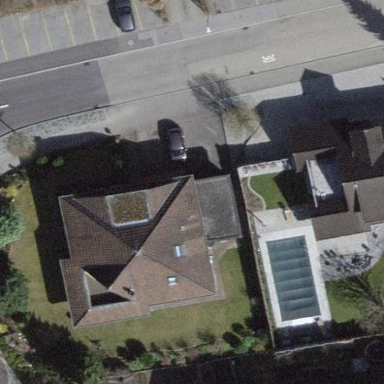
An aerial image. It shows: Detached building with pyramidal roof shape.